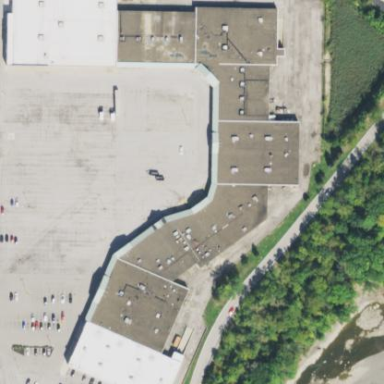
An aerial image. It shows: Retail area.